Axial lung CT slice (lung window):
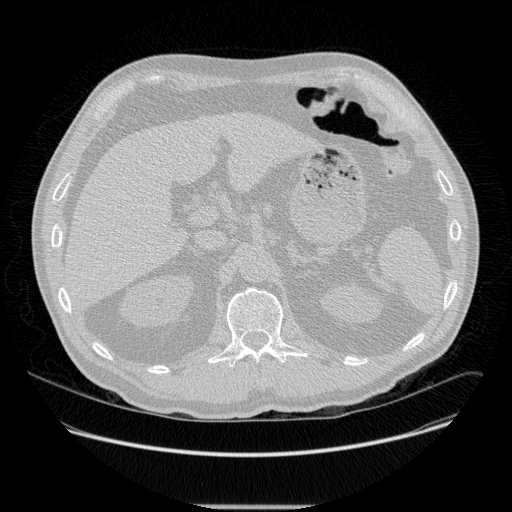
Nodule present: no